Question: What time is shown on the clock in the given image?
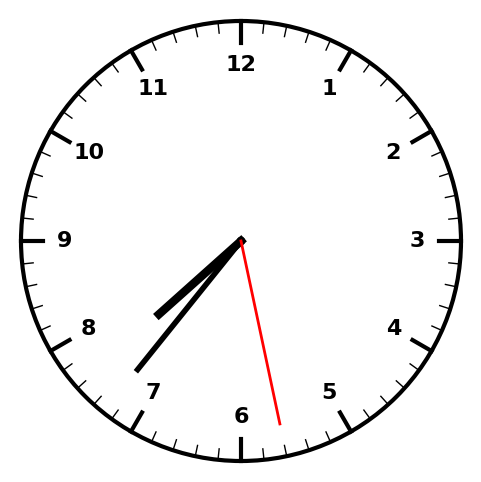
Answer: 07:36:28